Current action and preconditions to check: trajectory_clear

Your task: For each precondition in the list above, predict whether it will hold at this action.

Consider the current scene as observed from the mobile robot's camera, and analyze the predicted future states of all dynamic agents (e.g., people, animals, vehicles, or any moving entities) within the NEXT SECOND.

IMPORTANT: Only answer "very likely" if you are absolutely certain—based on strong, clear evidence—that a dynamic agent will violate the precondition in the predicted future state. Do NOT answer "very likely" for unlikely, ambiguous, or low-probability risks.

Ask yourself for each precondition: Is there a high probability, with clear and convincing evidence, that the predicted future states of any dynamic agent will interfere with the predicted future state of the currently executing action within the NEXT SECOND, causing that precondition to fail?

Assess the risk level based on these predictions. Use "likely" or "very likely" if motions create a clear risk of interference.

Use "neutral" or "improbable" if agents are nearby but their predicted paths are clearly diverging or non-conflicting.

Failure Risk Categories: "very improbable", "improbable", "neutral", "likely", "very likely"

Answer Format: Output ONLY the probability_of_failure value from these categories: "very improbable", "improbable", "neutral", "likely", "very likely"

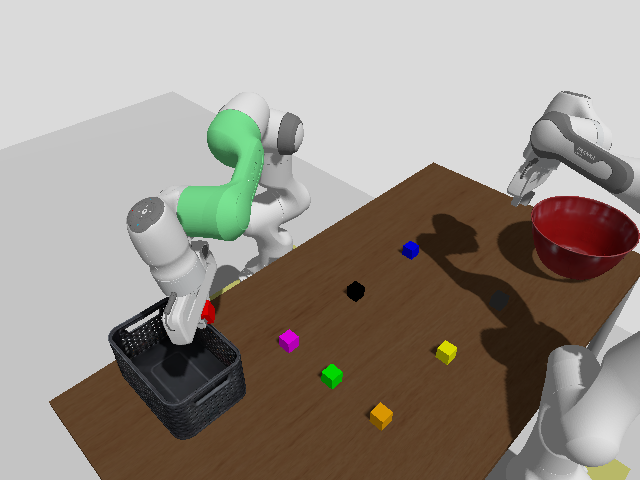

Answer: very improbable